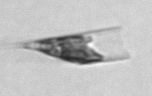
Label: Rhizosolenia